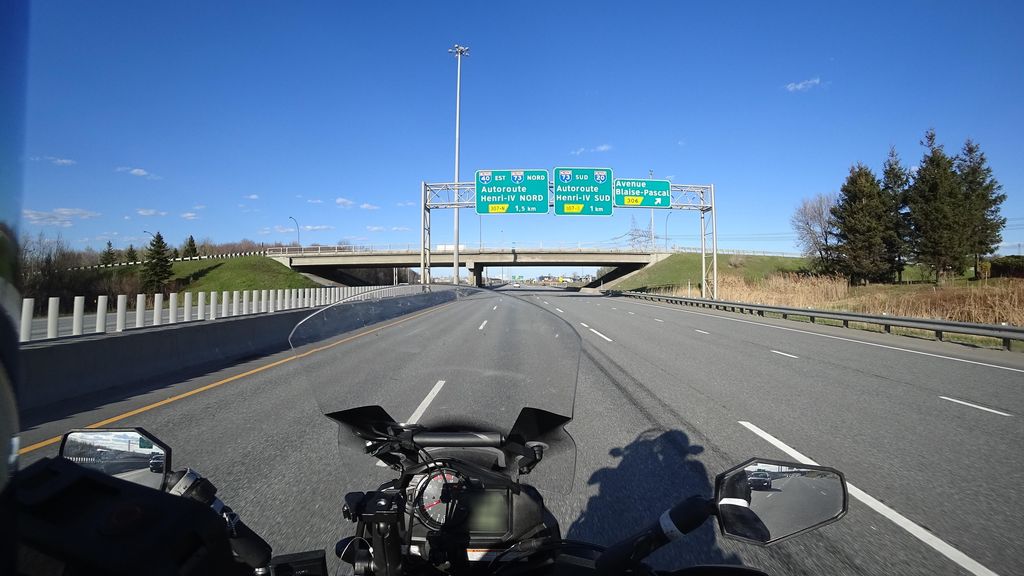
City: quebec_city